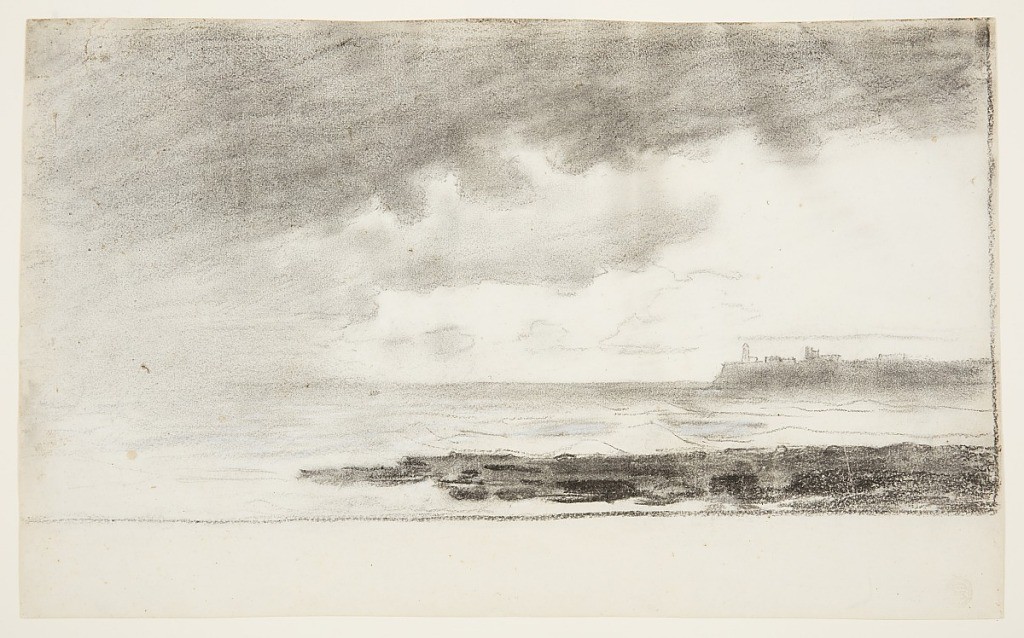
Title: Bay at Cullercoats, England
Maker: Winslow Homer, American, 1836–1910
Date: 1881–82
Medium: Charcoal, chalk on white paper
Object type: Drawing
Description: View of the bay at Cullercoats, with waves breaking on the sand, followed by a darker area of rocks, in right foreground. Suggestions of ruins at Tynemouth Priory in background.